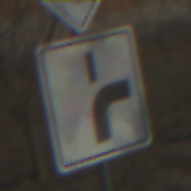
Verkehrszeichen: VerlaufVorfahrtsstrasse8
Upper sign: Vorfahrtsstrasse
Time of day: MorningAfternoon
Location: Outdoor (Suburban)
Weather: PartlyCloudy
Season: NotSpecified
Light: Natural